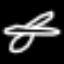
Label: airplane